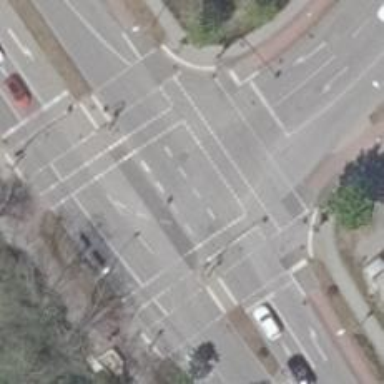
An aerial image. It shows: Road with traffic signals.